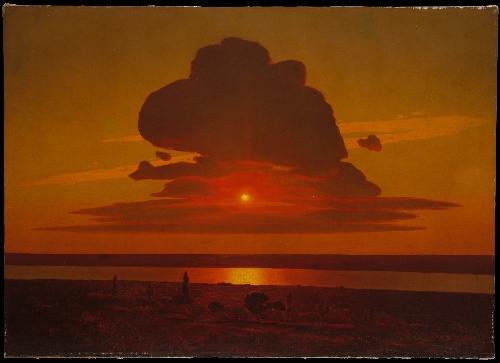
Title: Red Sunset
Artist: Arkhyp Kuindzhi (Arkhip Ivanovich Kuindzhi)
Artist bio: Ukrainian, born Russian Empire, Mariupol 1841–1910 St. Petersburg
Date: 1905–8
Object type: Painting
Classification: Paintings
Medium: Oil on canvas
Dimensions: 53 x 74 in. (134.6 x 188 cm)
Department: European Paintings
Credit line: Rogers Fund, 1974
Accession year: 1974
Repository: Metropolitan Museum of Art, New York, NY
Tags: Rivers|Sun|Landscapes|Evening